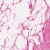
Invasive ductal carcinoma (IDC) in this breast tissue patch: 0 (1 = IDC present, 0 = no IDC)